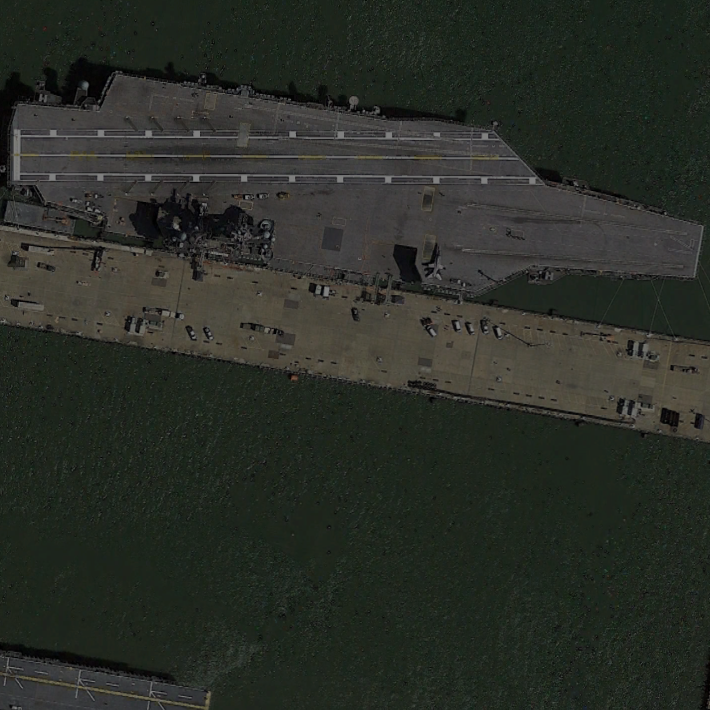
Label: aircraft_carrier